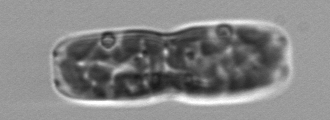
Label: pennate_morphotype1